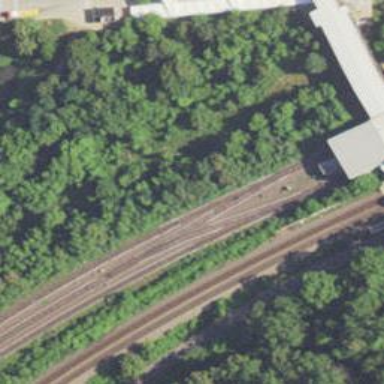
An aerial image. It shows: Railway signal.